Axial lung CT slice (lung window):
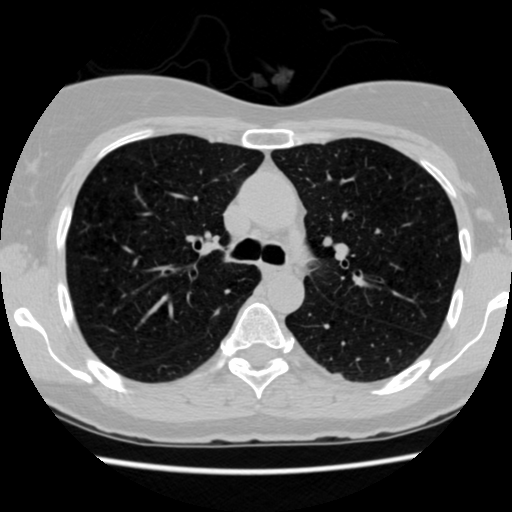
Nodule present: no